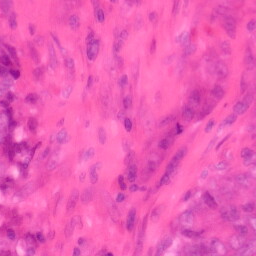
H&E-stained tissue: Colon